Question: I'm currently working on a tic tac toe game and I cannot figure out how to remove the visual artifact (enlarged arrow in the Fl_Choice/Dropdown) that you can see in the image. You can find the code at <URL>.
I'm working on windows using fltk-1.3.5.

.
Currently I have two types of components which I'm using to create the GUI. The first one being a shape that is drawn using fltk's draw methods:
'''
class GameWindow : Fl_Double_Window {
std::vector<std::shared_ptr<IShape>> shapes;
void draw() override;
..
void GameWindow::draw() {
Fl_Double_Window::draw();
for(int i=0;i<shapes.size();i++)
shapes[i]->draw();
}
void Line::draw() const { // An example for an IShape
fl_color(FL_FOREGROUND_COLOR);
fl_line_style(FL_SOLID, line_width); // has to be after color on win32
fl_line(lineStart.x(), lineStart.y(), lineEnd.x(), lineEnd.y());
}
'''
To break it down there is this class GameWindow that contains a vector which holds all the shapes I want to draw. The class overrides 'Fl_Double_Window''s draw method.
The second type of GUI components are the actual ones given by fltk:
'''
class ConfigDialog : public IWidget {
std::shared_ptr<Fl_Box> box;
void attach() override;
..
void ConfigDialog::attach() {
box = std::make_shared<Fl_Box>(FL_SHADOW_BOX, topLeft.x(), topLeft.y(), width, height, "");
}
void GameWindow::attach(std::shared_ptr<IWidget> w) {
begin();
w->attach();
end();
widgets.push_back(w); // there's also a vector for widgets
}
'''
To create the widgets I'm calling the 'attach()' methods which initializes the fltk widgets from the window class. To remove the widgets and shapes I call the vector's 'clear()'-methode.
What I'm doing and when the artifact occurs:
'''
// start the game in main
// Create dialog in the image // THE ERROR DOES NOT OCCUR HERE
view.attach(move(make_shared<ConfigDialog>(ConfigDialog(Point(width/6, height/3), width*2/3, height/3+height/40, this))));
// Remove the dialog if game is started
widgets.clear()
// add some shapes and draw them like this
fl_color(FL_FOREGROUND_COLOR);
fl_line_style(FL_SOLID, line_width); // has to be after color on win32
fl_line(lineStart.x(), lineStart.y(), lineEnd.x(), lineEnd.y());
// remove the shapes if game is finished
shapes.clear()
// add config dialog in the image again // NOW THE ERROR OCCURS
view.attach(move(make_shared<ConfigDialog>(ConfigDialog(Point(width/6, height/3), width*2/3, height/3+height/40, this))));
'''
Any help, tips or pointers on what might be the case of the artifact are appreciated.
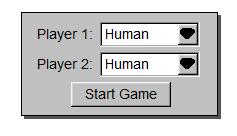
Answer: I solved it.
How I draw different kinds of shapes:
'''
void Line::draw() const {
fl_color(FL_FOREGROUND_COLOR);
fl_line_style(FL_SOLID, line_width); // has to be after color on win32
fl_line(lineStart.x(), lineStart.y(), lineEnd.x(), lineEnd.y());
}
'''
The proplem is that 'fl_line_style(FL_SOLID, line_width);' can still change the line width of other things added to the window afterwards. So in order to solve this I did reset the line width to 1 by adding
'''
fl_line_style(FL_SOLID, 1);
'''
at the end of the draw function.